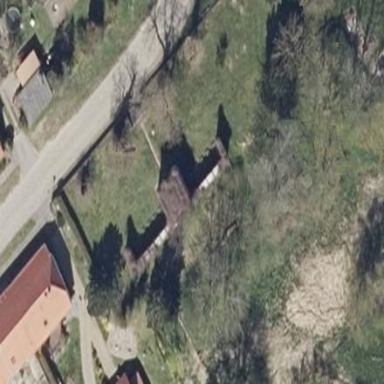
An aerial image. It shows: Historic tomb located within building.